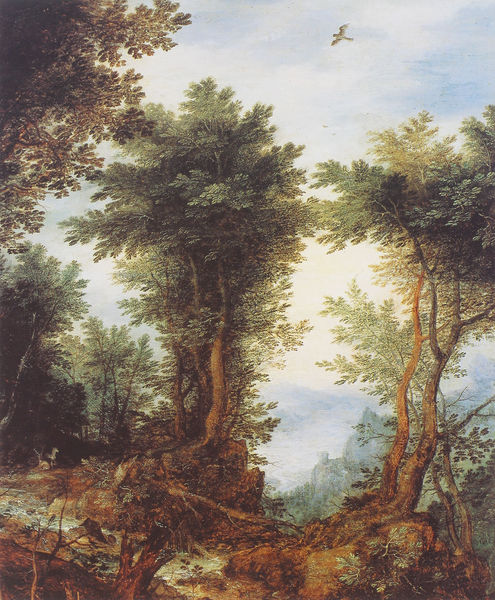
Titel: Waldlandschaft mit dem Opfer Abrahams
Künstler: Jan Brueghel d. Ä.
Institution: London, Thomas and Brenda Brod
Schlagwörter: adler, baum, berg, blau, blätter, falke, felsen, gemälde, himmel, laub, vogel, wolken, baumstämme, bäume, fluss, grün, landschaft, äste, braun, hintergrund, licht, rot, schnee, malerei, stein, baumstamm, erde, hügel, natur, stamm, sonne, boden, blatt, tal, wald, zwei, berge, farben, gebirge, hang, sturm, stämme, wurzel, lichtung, wurzeln, hirsch, lanschaft, geäst, laubwald, waldboden, rost, weihe, raubvogel, landschaftmalerei